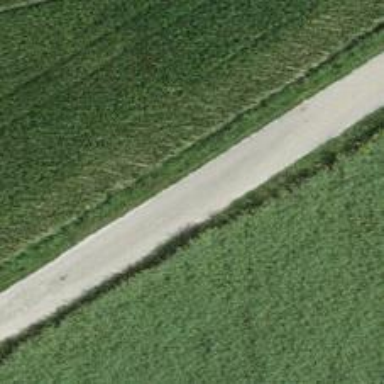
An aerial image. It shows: Paved track with grade1 tracktype.